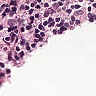
Metastatic tissue present: no